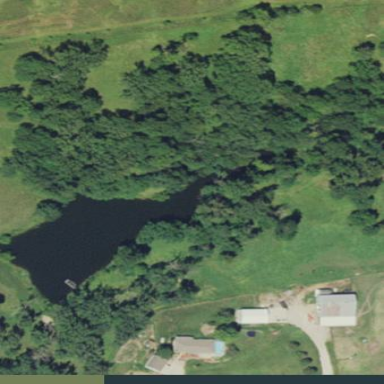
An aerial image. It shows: Serene pond surrounded by nature.